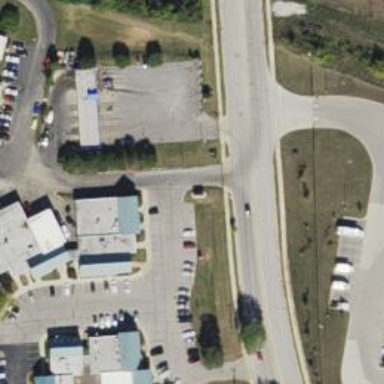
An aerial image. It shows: Healthcare center.